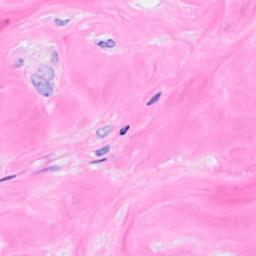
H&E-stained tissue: Breast